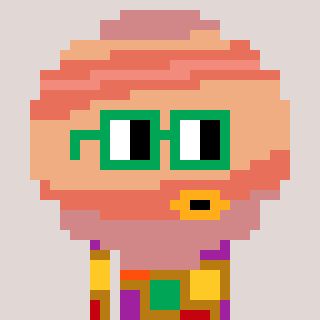
a pixel art character with square green glasses, a jupiter-shaped head and a gold-colored body on a warm background